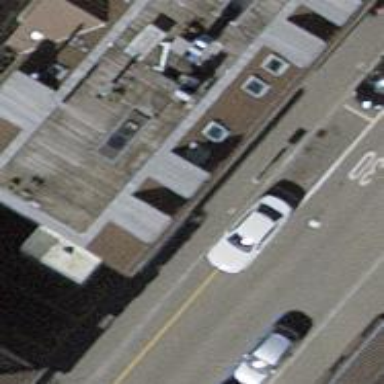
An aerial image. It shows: Parking lane for vehicles.